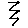
Label: zigzag